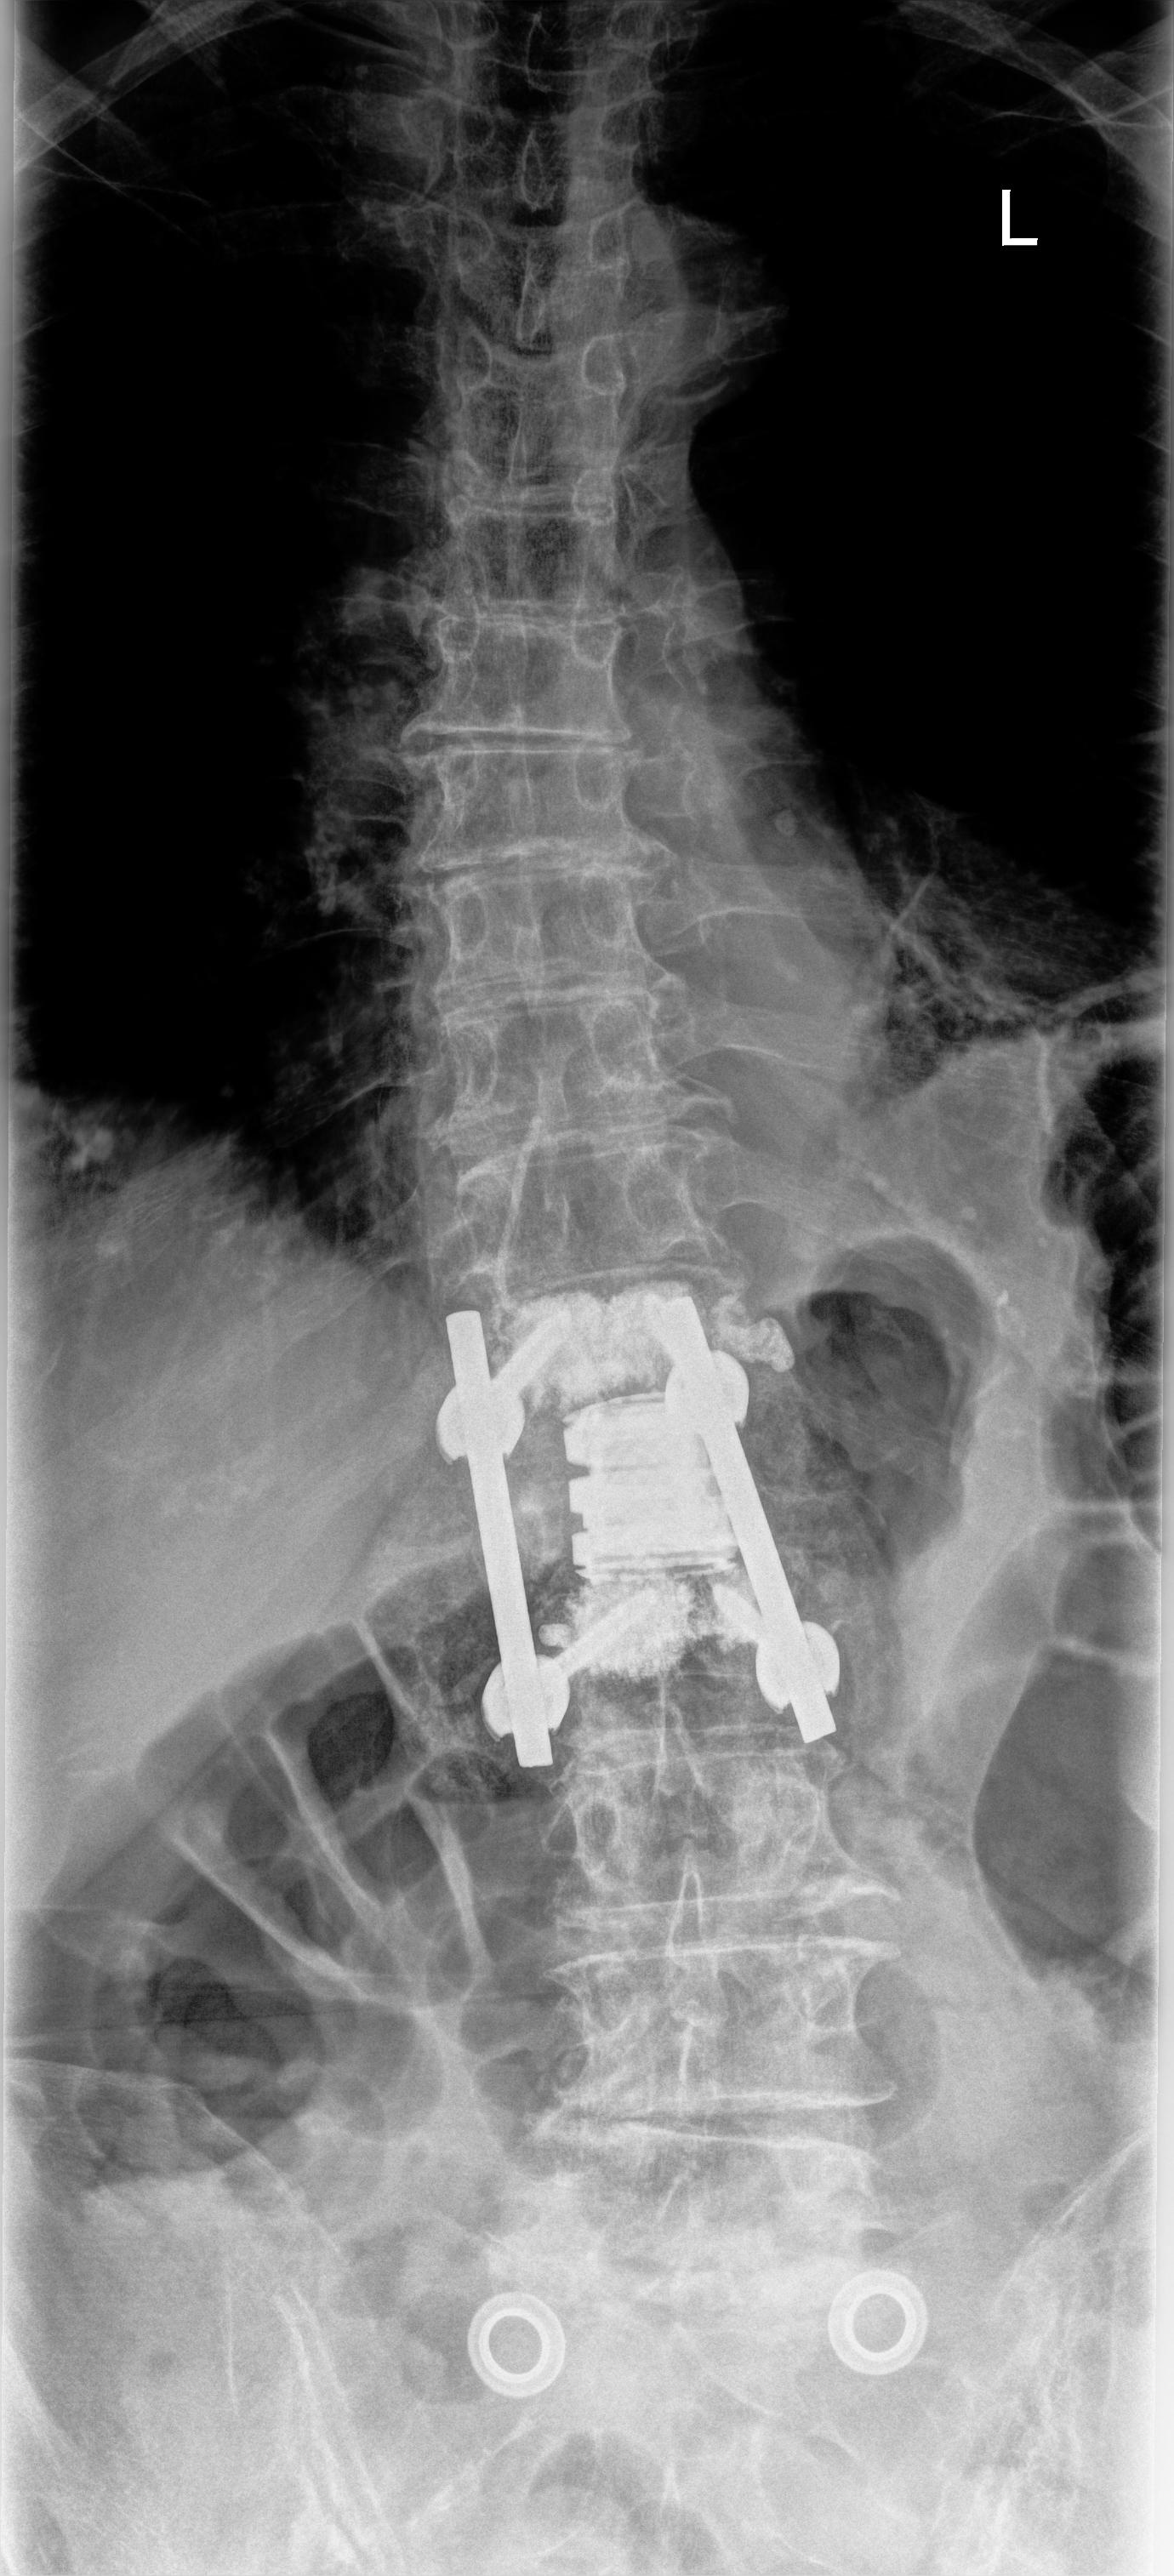
View: AP
Implant manufacturer: nuvasive reline